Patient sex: M
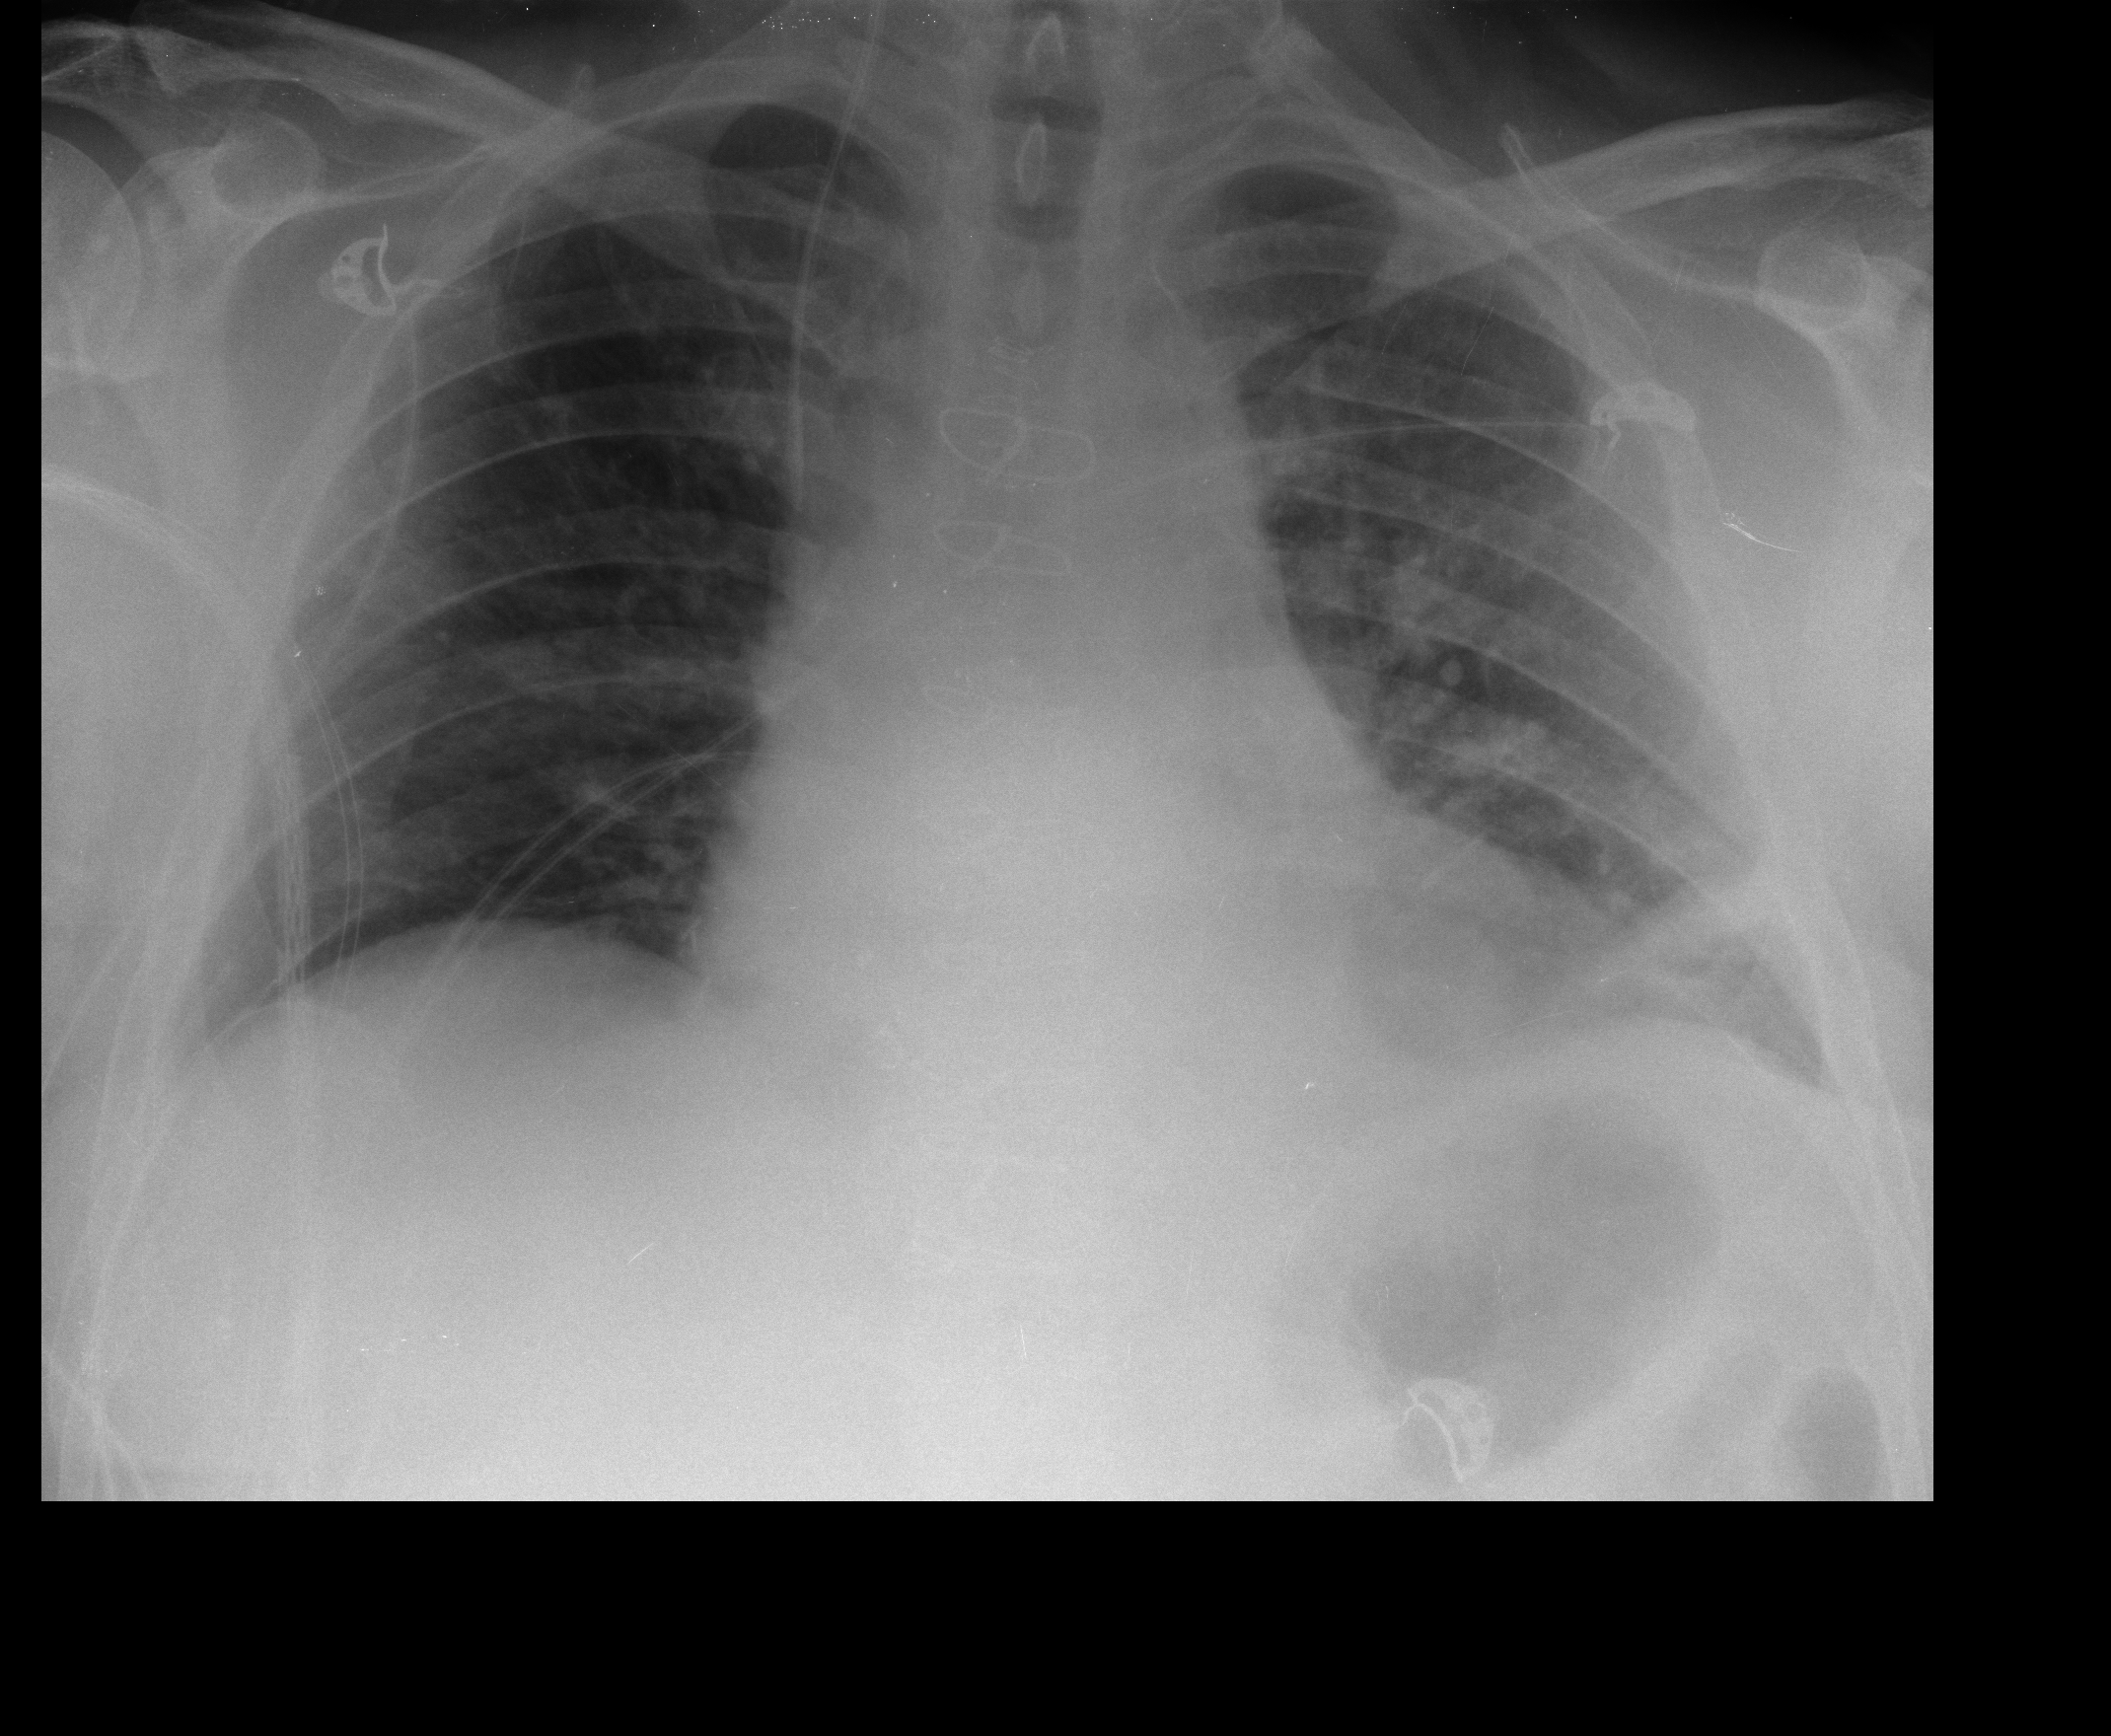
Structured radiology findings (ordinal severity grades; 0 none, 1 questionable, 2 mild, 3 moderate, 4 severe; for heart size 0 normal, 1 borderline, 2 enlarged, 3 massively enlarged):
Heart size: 0
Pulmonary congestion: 1
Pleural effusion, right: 0
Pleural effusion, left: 1
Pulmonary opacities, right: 0
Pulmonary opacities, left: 1
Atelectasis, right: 0
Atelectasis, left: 2